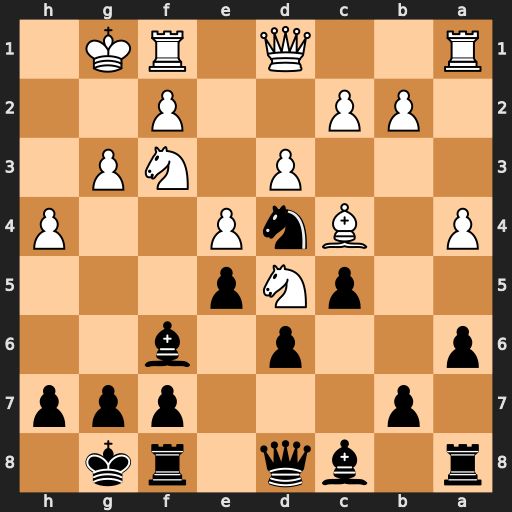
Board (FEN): r1bq1rk1/1p3ppp/p2p1b2/2pNp3/P1BnP2P/3P1NP1/1PP2P2/R2Q1RK1
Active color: b
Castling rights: -
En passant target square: -
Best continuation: Bg4 Nxd4 Bxd1